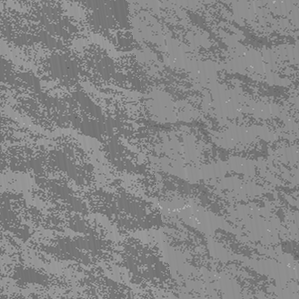
Label: frost